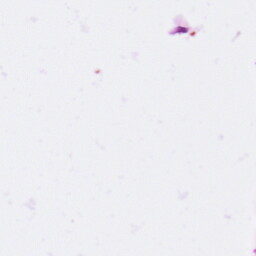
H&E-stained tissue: Pancreatic